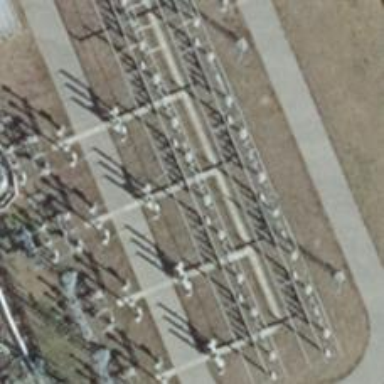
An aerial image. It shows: Three power cables are visible.